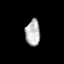
Tissue: prostate
Cell type: Fibroblasts
Senescence score: 0.6903
Nuclear area (px): 378
Mean DAPI intensity: 181.325